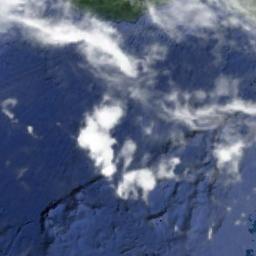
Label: cloud